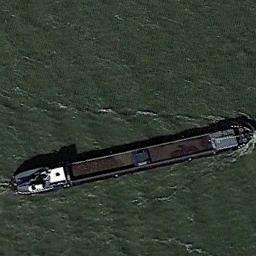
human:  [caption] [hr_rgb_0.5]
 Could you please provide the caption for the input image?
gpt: There is a ship in the green water .

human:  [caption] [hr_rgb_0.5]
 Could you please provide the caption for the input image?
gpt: A brown bulk carrier sails on the dark green sea .

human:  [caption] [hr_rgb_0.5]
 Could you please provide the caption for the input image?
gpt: The ship is sailing in dark green water .

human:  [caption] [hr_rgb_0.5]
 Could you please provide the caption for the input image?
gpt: There is a ship at sea .

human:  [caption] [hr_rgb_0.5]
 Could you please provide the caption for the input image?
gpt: The ship is surrounded by green water .